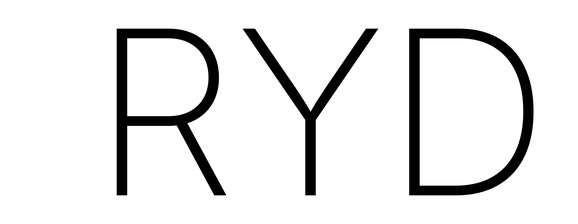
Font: Inter_ExtraLight